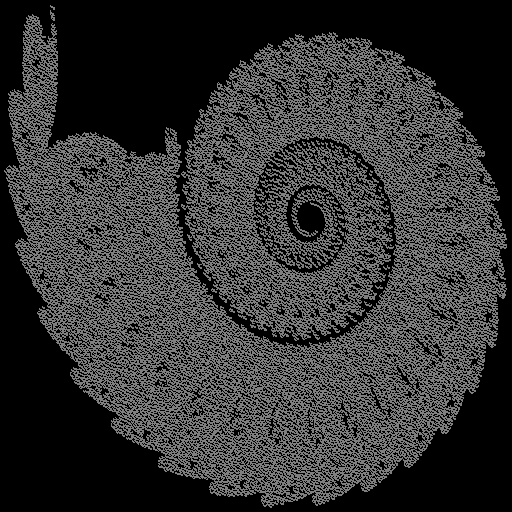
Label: ammonite